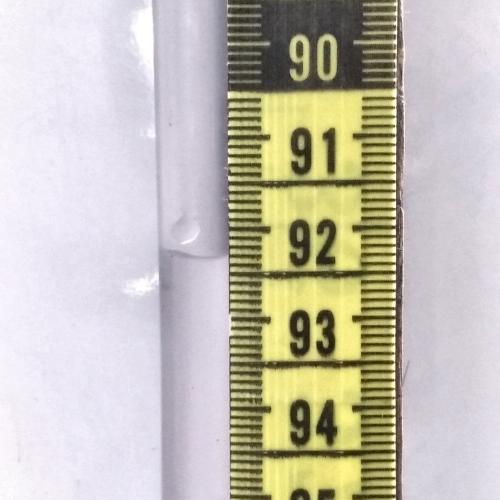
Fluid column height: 92.3 cm